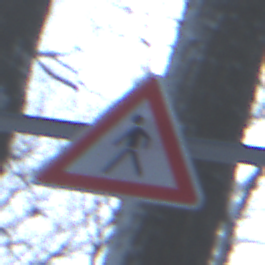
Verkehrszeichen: FussgaengerRechts
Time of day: MorningAfternoon
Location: Outdoor (Nature)
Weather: Clear
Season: Winter
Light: Natural